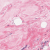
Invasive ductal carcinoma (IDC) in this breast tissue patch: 0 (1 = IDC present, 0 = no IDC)